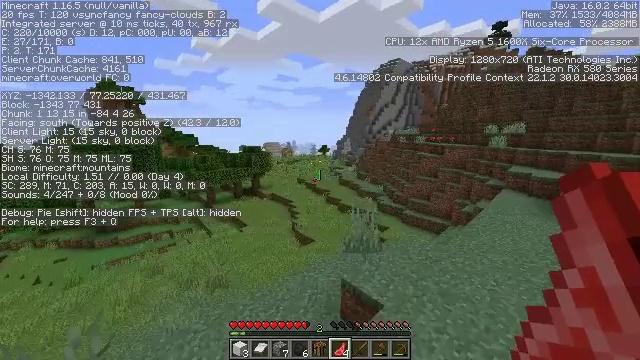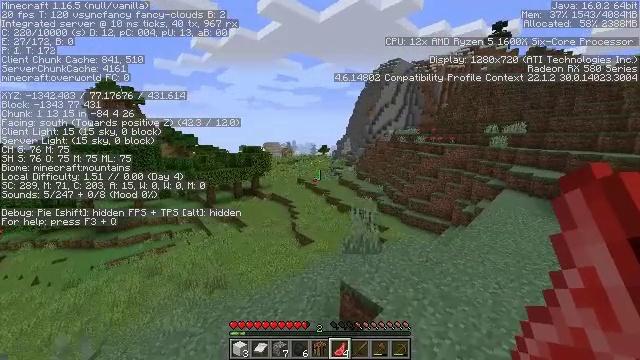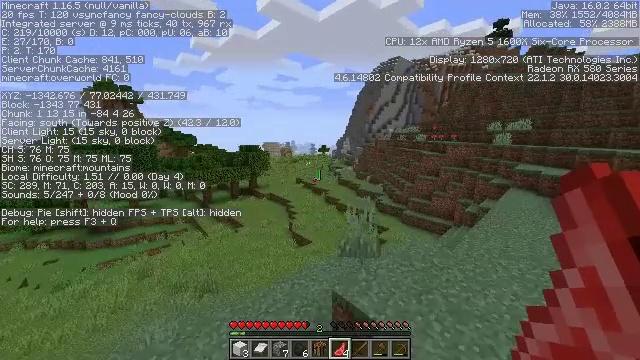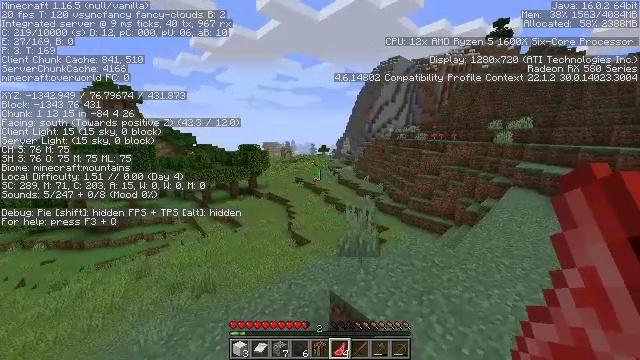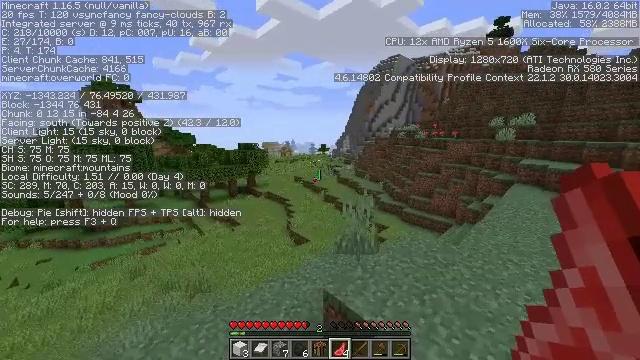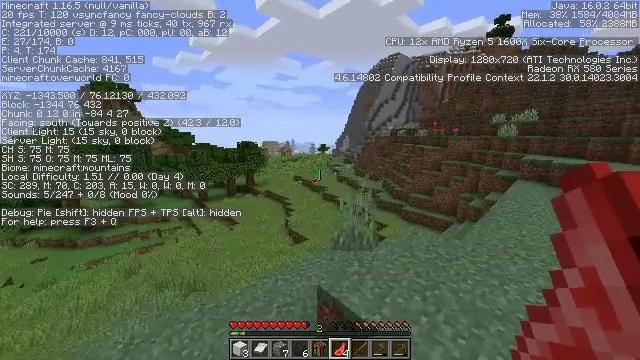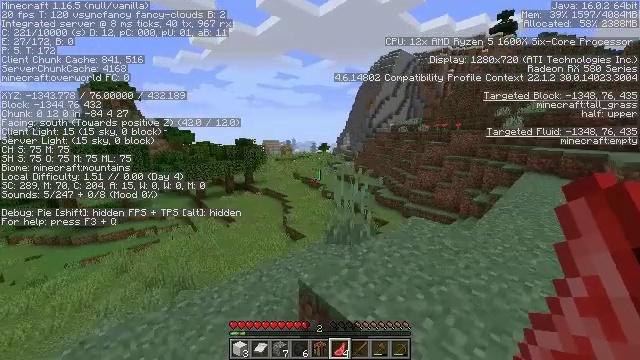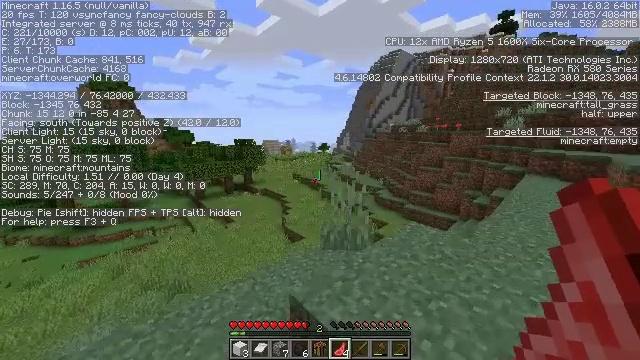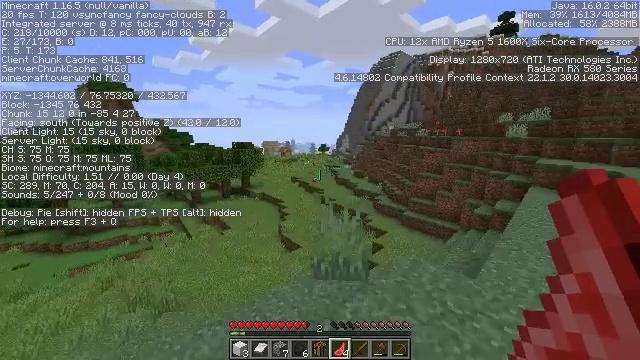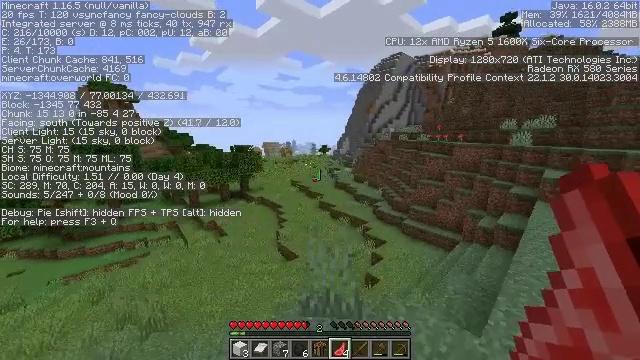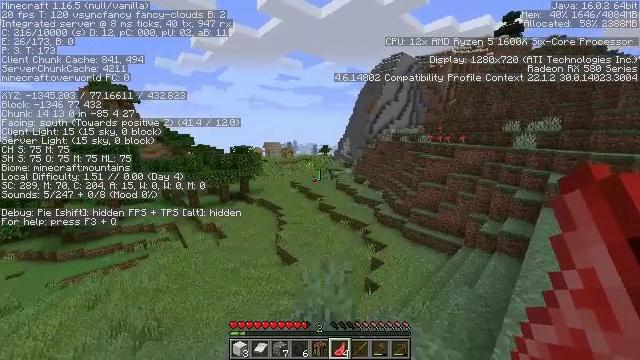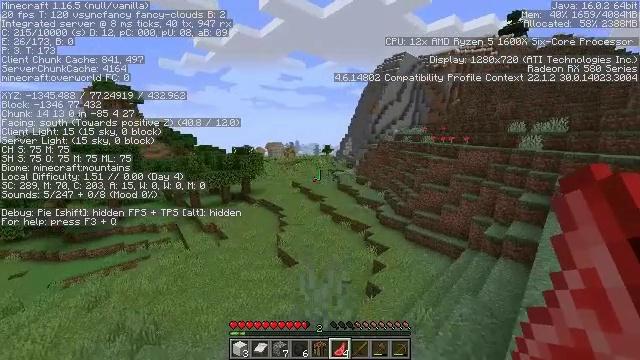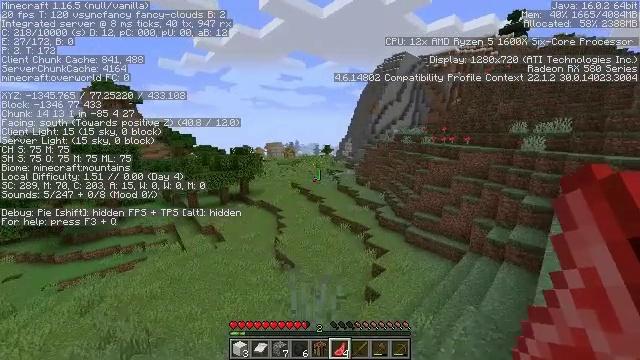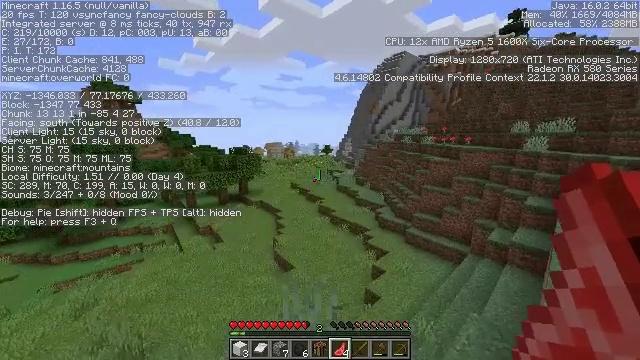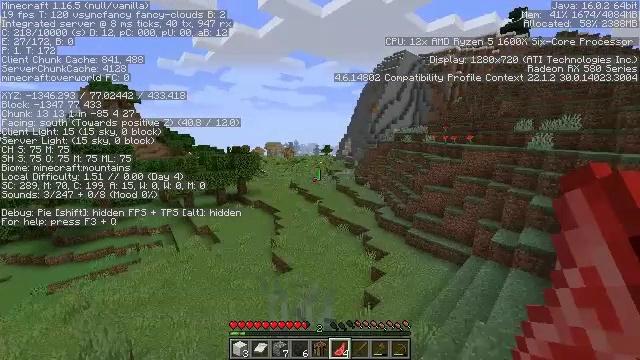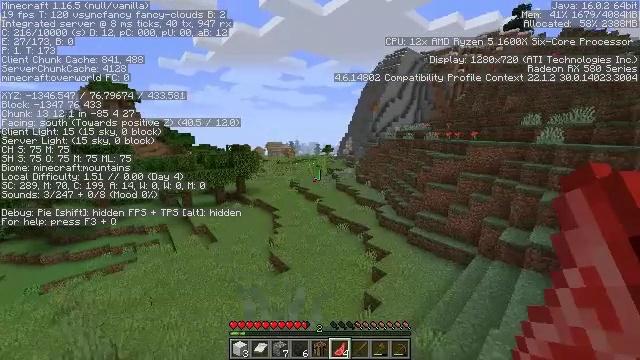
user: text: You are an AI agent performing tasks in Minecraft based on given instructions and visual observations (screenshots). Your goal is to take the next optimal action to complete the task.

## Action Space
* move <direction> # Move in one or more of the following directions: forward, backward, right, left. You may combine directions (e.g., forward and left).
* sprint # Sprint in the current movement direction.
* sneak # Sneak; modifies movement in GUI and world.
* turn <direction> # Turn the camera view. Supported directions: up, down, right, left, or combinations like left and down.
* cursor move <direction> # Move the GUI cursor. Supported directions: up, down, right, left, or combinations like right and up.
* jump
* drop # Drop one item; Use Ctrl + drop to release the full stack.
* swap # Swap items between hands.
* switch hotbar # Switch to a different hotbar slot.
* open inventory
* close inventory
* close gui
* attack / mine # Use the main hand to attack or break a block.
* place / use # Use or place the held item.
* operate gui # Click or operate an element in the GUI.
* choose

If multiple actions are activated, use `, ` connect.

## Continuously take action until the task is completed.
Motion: motion action
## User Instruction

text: Remove the oak trapdoor from its place.
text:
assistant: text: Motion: move forward and move right, jump
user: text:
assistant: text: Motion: move forward and move right, jump
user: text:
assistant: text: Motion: move forward and move right, jump
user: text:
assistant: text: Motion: move forward and move right, jump
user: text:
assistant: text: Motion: move forward and move right, jump
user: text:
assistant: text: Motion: move forward and move right, jump
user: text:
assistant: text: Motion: move forward and move right, jump
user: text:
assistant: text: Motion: move forward and move right, jump
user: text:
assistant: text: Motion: move forward and move right, jump
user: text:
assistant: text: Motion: move forward, jump
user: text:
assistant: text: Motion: move forward, jump
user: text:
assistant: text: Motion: move forward, jump
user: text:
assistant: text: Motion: move forward, jump
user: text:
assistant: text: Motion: move forward, jump
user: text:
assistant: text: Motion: move forward, jump
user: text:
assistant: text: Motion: move forward, jump
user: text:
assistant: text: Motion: move forward, jump
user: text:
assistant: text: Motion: move forward, jump
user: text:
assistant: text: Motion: move forward, jump
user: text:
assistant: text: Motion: move forward, jump
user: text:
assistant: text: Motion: move forward, jump
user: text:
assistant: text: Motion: move forward, jump
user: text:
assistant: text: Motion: move forward and move right
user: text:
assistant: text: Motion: move forward and move right
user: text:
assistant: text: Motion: move forward and move right
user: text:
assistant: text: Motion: move forward and move right
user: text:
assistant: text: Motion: move forward and move right
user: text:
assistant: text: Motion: move forward and move right
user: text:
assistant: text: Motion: move forward and move right
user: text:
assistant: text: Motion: move forward and move right